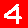
Digit: 4